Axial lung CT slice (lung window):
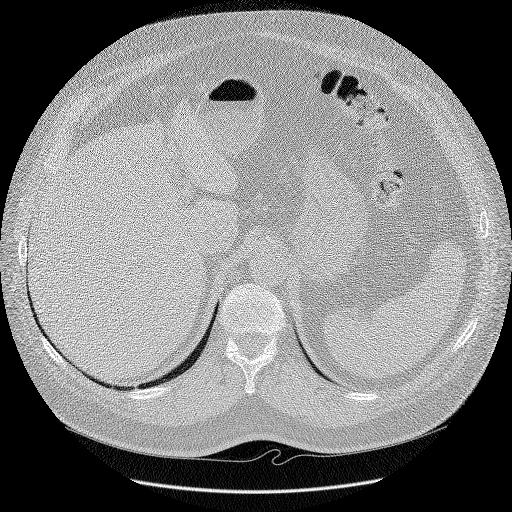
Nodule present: no